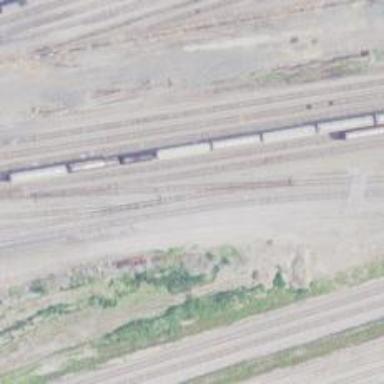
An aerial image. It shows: Railway yard in service.